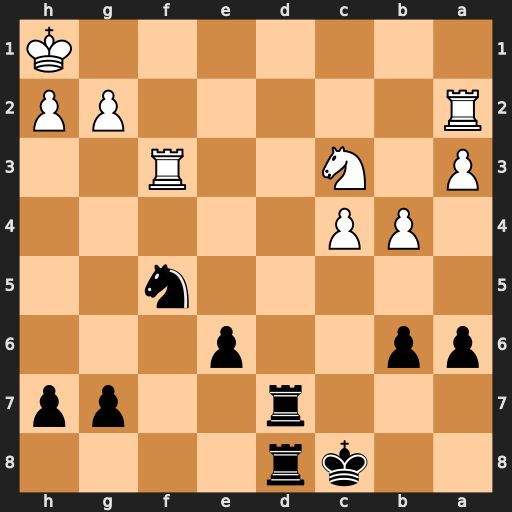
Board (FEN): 2kr4/3r2pp/pp2p3/5n2/1PP5/P1N2R2/R5PP/7K
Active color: b
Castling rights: -
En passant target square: -
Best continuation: Rd1+ Nxd1 Rxd1+ Rf1 Rxf1#